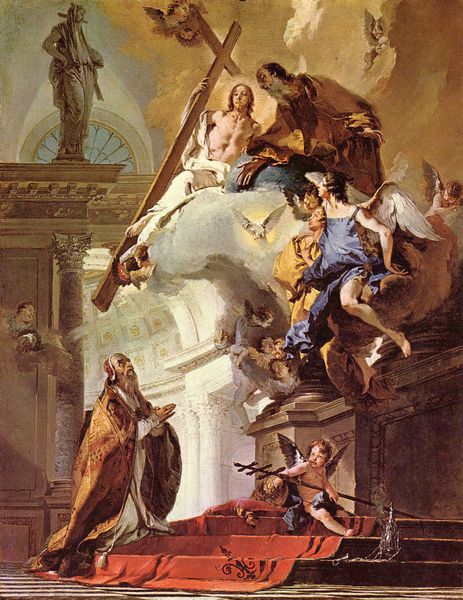
Titel: Vision des Heiligen Clemens
Künstler: Giovanni Battista Tiepolo
Standort: London
Institution: National Gallery
Schlagwörter: blau, dunkel, flügel, gemälde, gott, himmel, mann, nackt, rubens, schatten, umhang, vogel, weiß, wolken, gelb, menschen, stadt, braun, fenster, finger, frau, hell, holz, kleid, kleider, lampe, licht, männer, raum, schmuck, schwarz, säule, säulen, gebäude, rot, wolke, hochformat, malerei, teppich, architektur, barock, bibel, kleidung, mensch, taube, bild, hände, innenraum, kirche, boden, figur, geistlicher, gewand, gold, mantel, stoff, stoffe, personen, vater, person, fliegen, engel, putte, putto, skulptur, statue, stab, sonnenlicht, kuppel, treppe, treppen, bischof, könig, papst, glanz, goya, stufe, stufen, junge, hell dunkel, knabe, kreuz, religion, künstler, knien, beten, gebet, altar, hochaltar, kathedrale, prister, heiligenschein, gesims, statuen, christus, jesus, kreuzigung, hölle, knieend, kniend, mittelalter, kirchenraum, sturz, vision, priester, weihrauchfass, kruzifix, erscheinung, heiliger, kreuzzug, tempel, heilige, speer, fresko, amor, heilig, putten, korinthisch, anbetung, betend, geflügelt, welt, putti, petrus, heroisch, sakral, auferstehung, aufstieg, altarbild, georgskreuz, himmelfahrt, zepter, fesnter, fromm, geist, heiligenbild, deckenmalerei, kircheninnenraum, architektonisch, dreifaltigkeit, italienisch, illusionsmalerei, roter teppich, kreuzstab, heiliger geist, gottvater, tiepolo, kreus, weihrauchgefäß, trinität, weolke, heilige geist, hl. geist, apostell, dummkopf, engelflügel, kreuzanbetung, kruzefix, heiligeer, iepolo, glaub, bild kreuz jesus, gewölerscheinung